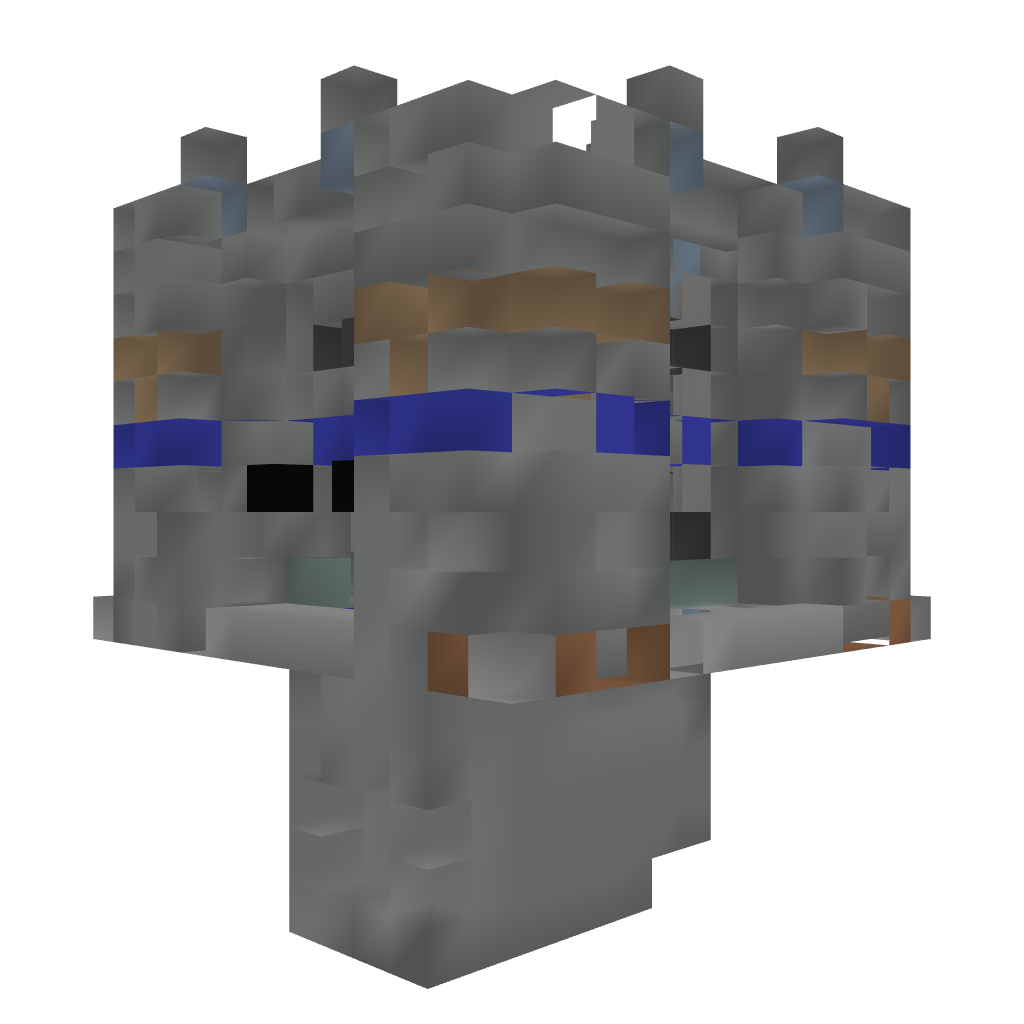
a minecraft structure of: PvP Tower [Blue]